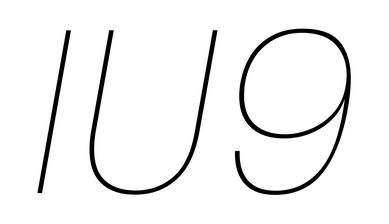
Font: Poppins-ThinItalic